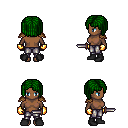
a pixel art fantasy rpg character, female body template, human, dark skin, leather shoulder armor, metal pants, green pageboy hairstyle, gold gloves, black shoes, dagger, four views (front, back, left, right), 2x2 character sprite sheet, small pixel art, hard edges, no anti-aliasing